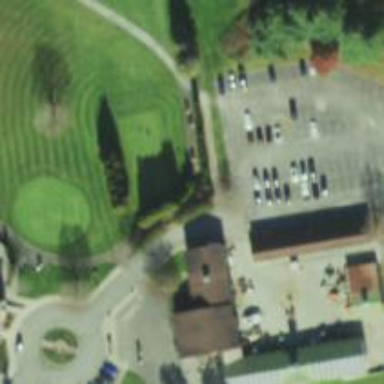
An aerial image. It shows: Path for both roads and golfers.